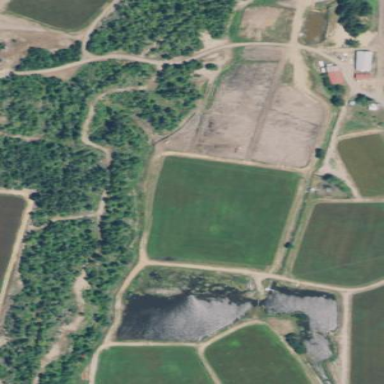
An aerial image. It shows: Farmland with cranberries as the main crop.